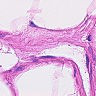
Metastatic tissue present: no